Question: I have a DB with the following relationships:

A <<-->> B
A: Members table; B: Activities table
A Member has many Activities, and each Activity has many Members. So, a many to many relationship.
When the user selects an Activity from a tableView, a new tableView should be pushed with all the Members that has that Activity.
In the NSPredicate of the "child" tableView, I do:
'''
request.entity = [NSEntityDescription entityForName:@"Members" inManagedObjectContext:context];
request.predicate = [NSPredicate predicateWithFormat:@"memberActivity = %@", [NSSet setWithObject:activity]];
'''
And the result is:
> *** Terminating app due to uncaught exception
'NSInvalidArgumentException', reason: 'to-many key not allowed here'
What am I doing wrong?
Thanks,
RL
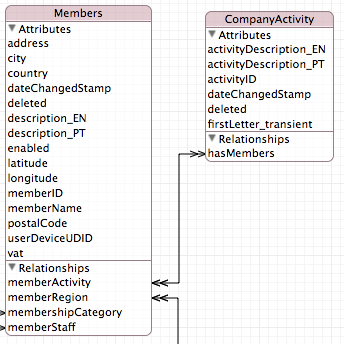
Answer: Try
'''
request.predicate = [NSPredicate predicateWithFormat:@"self in %@", [activity hasMembers]];
'''
I haven't done much of this complexity with CoreData, but my understanding is that query should return all the Member objects that are in the hasMembers set, using the managed object ID maintained by CoreData. Let me know how it goes.